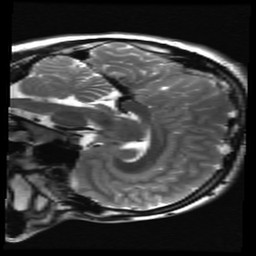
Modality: T2w
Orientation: sagittal
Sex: male
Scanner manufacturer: ge
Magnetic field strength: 3 T
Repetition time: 5 s
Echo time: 0.1012 s